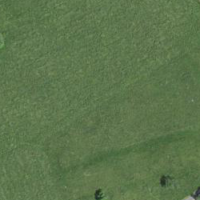
EUNIS habitat code: 52
Species observed at this site:
Iris sibirica